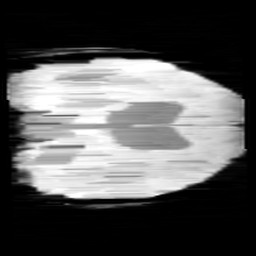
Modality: minIP
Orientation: coronal
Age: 9
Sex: female
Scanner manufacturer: siemens
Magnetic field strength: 3 T
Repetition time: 0.027 s
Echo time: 0.02 s